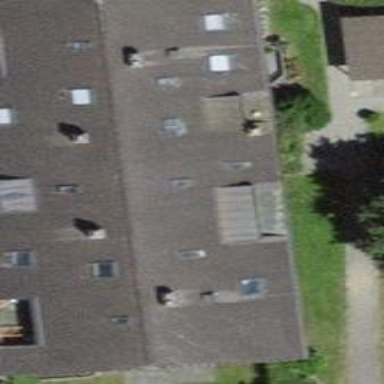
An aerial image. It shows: Image showing building with apartments.